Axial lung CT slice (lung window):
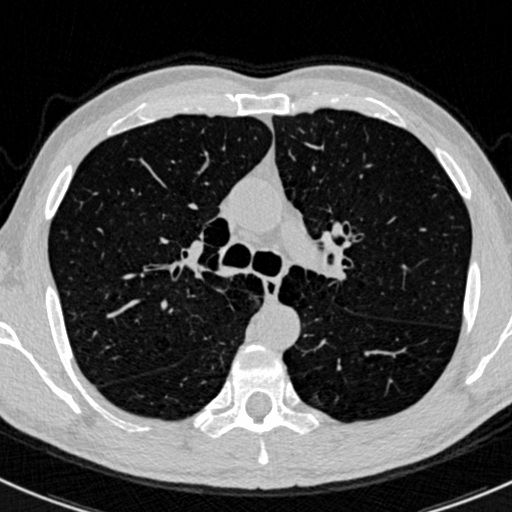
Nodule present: no